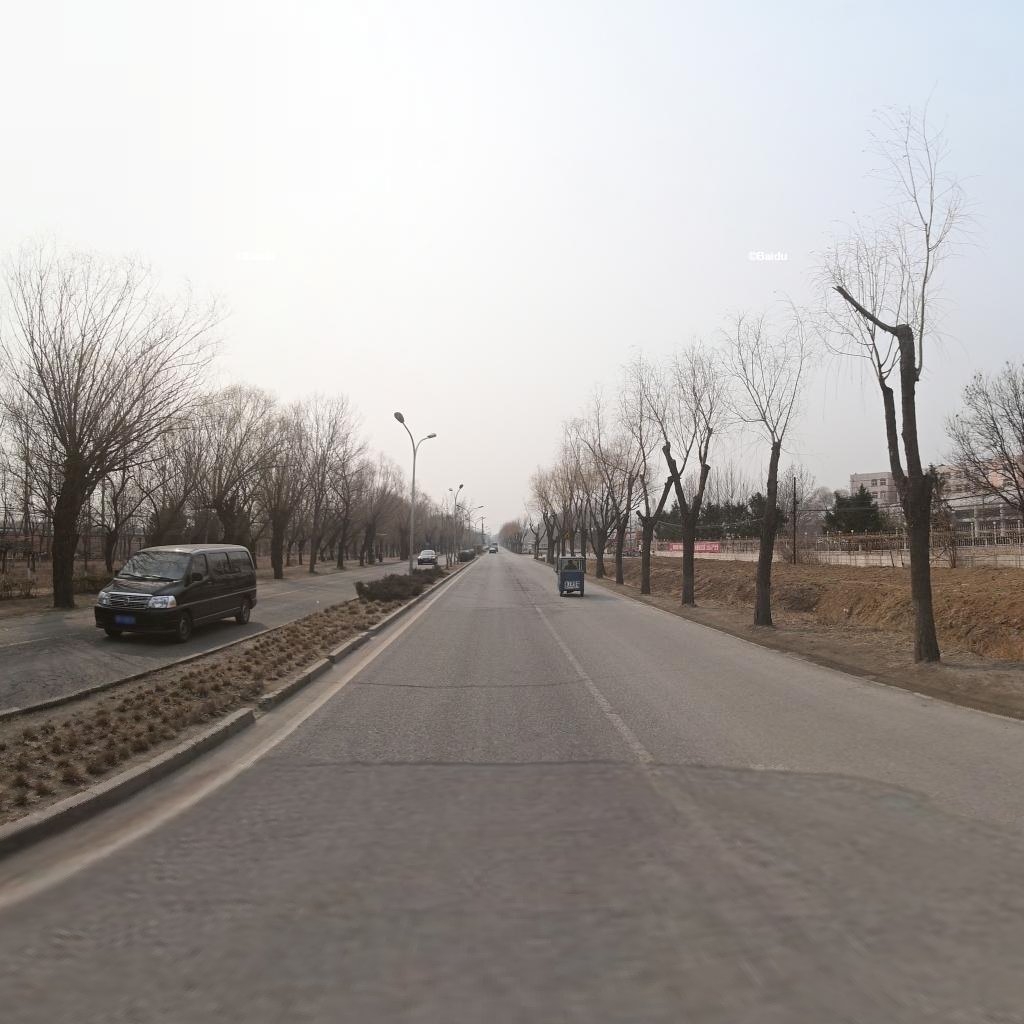
Region: Haidian
Road damage annotations: transverse crack, alligator crack